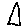
Label: triangle